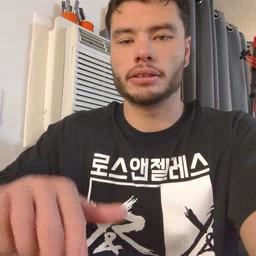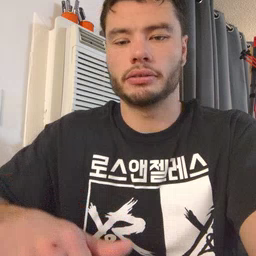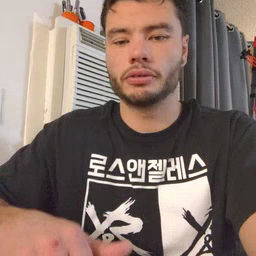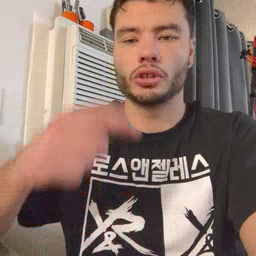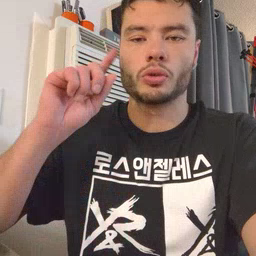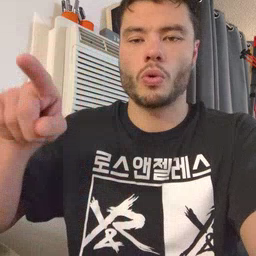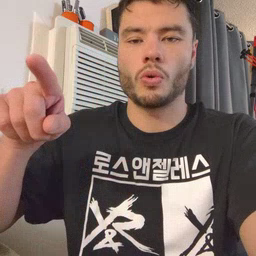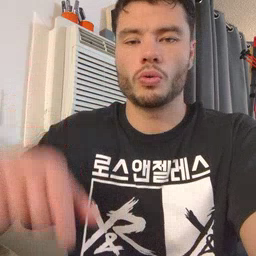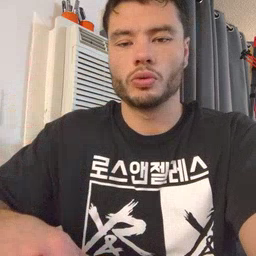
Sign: go